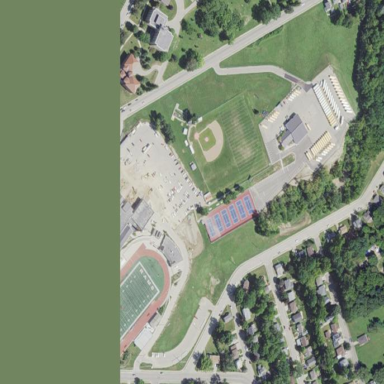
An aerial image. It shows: School.